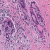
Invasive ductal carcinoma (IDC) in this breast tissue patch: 1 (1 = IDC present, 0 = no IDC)